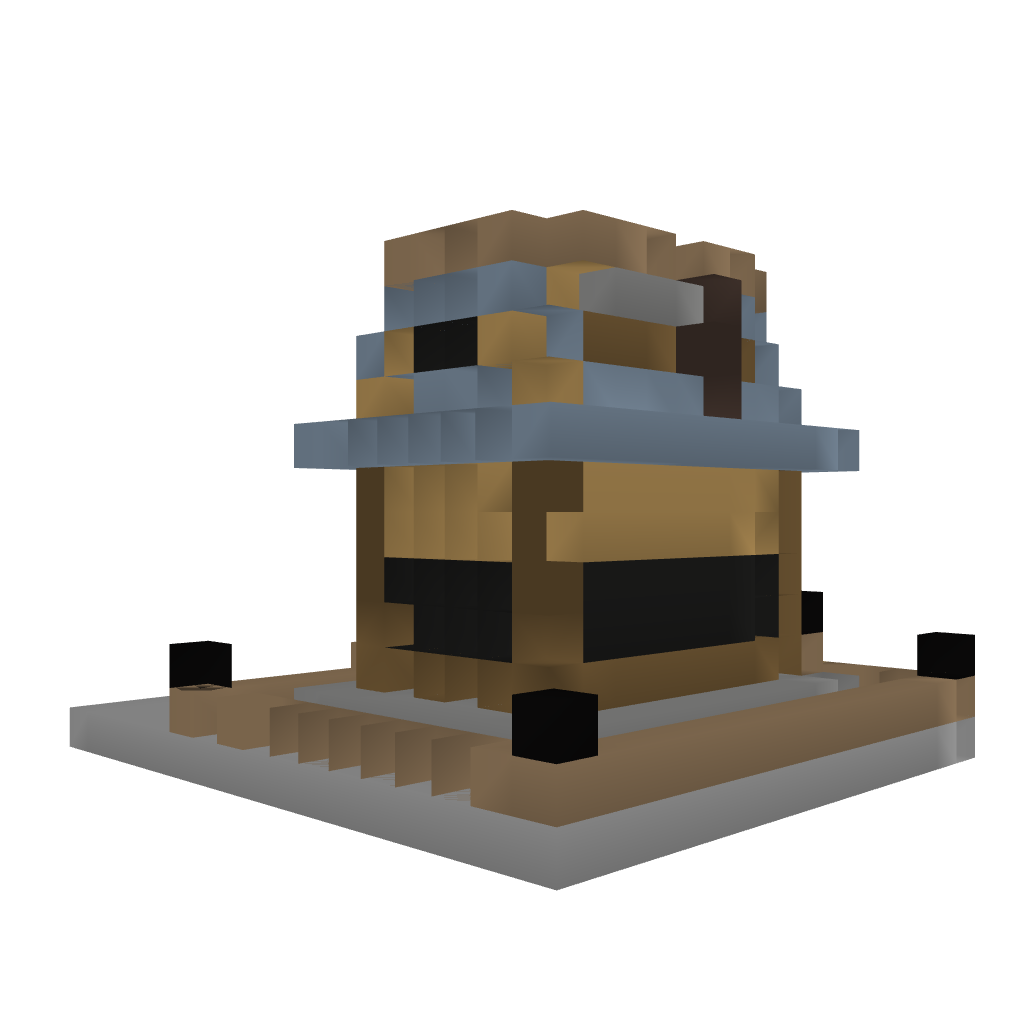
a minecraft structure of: Basic house n°1